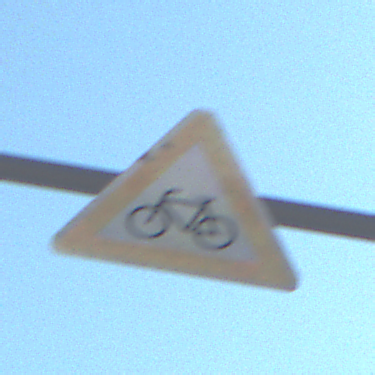
Verkehrszeichen: RadverkehrRechts
Umgebung: Outdoor, Nature
Tageszeit: Midday
Wetter: Clear
Licht: Natural
Jahreszeit: NotSpecified
Kontrast: HighContrast